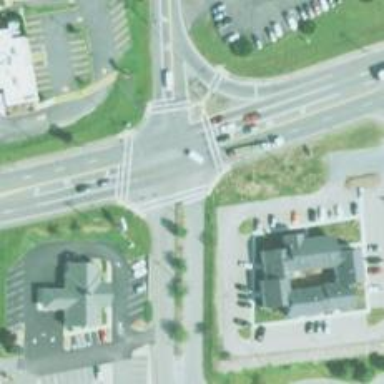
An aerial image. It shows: Uncontrolled road crossing with markings in the form of lines.